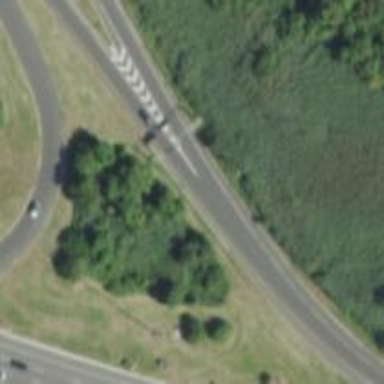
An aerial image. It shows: Motorway junction.